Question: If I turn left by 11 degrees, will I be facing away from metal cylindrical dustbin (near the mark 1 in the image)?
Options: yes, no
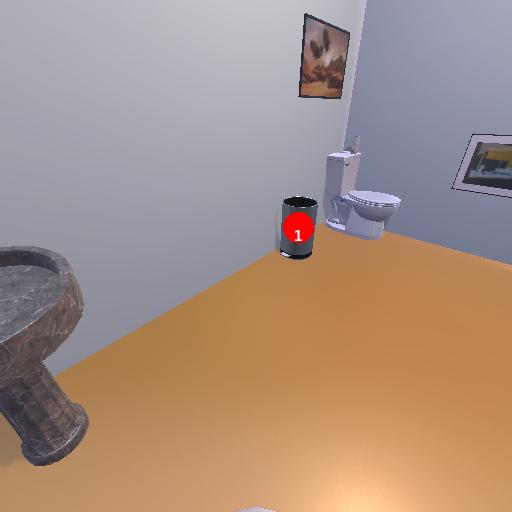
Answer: yes